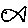
Label: fish